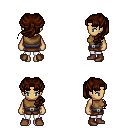
a pixel art fantasy rpg character, female body template, human, tanned skin, leather chest armor, white pants, brown princess hairstyle, brown shoes, four views (front, back, left, right), 2x2 character sprite sheet, small pixel art, hard edges, no anti-aliasing